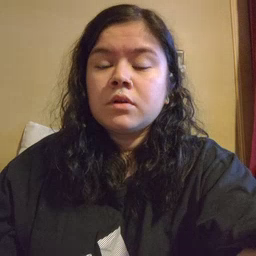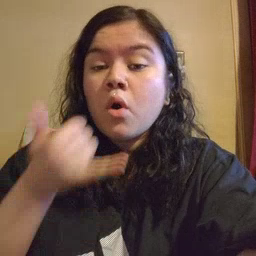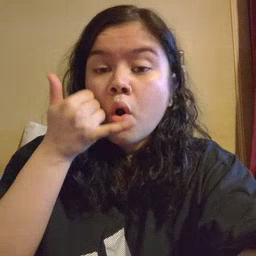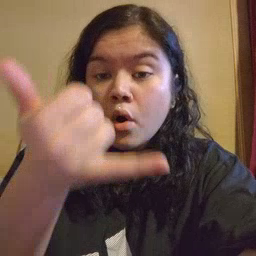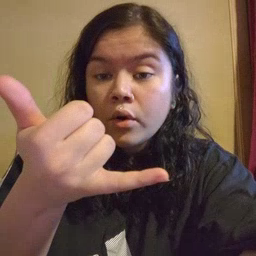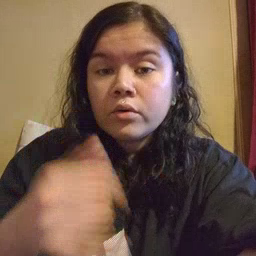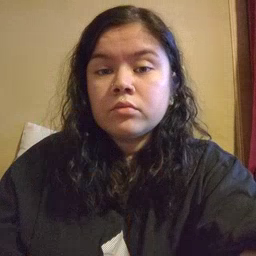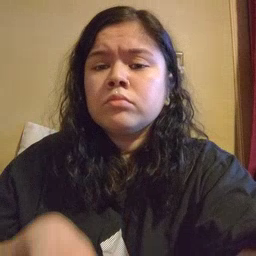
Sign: callonphone